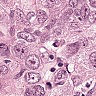
Metastatic tissue present: yes